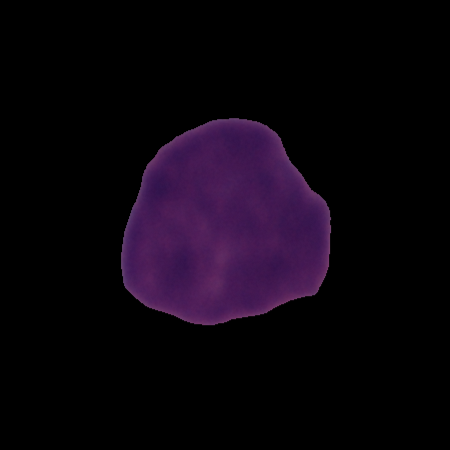
Label: cancer